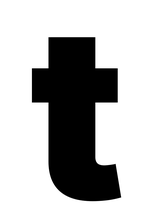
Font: Inter_Black